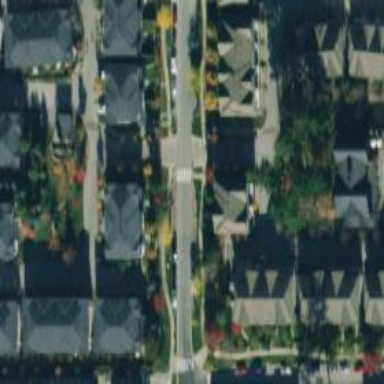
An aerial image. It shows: Residential road with asphalt surface and separate sidewalk.